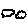
Label: cloud